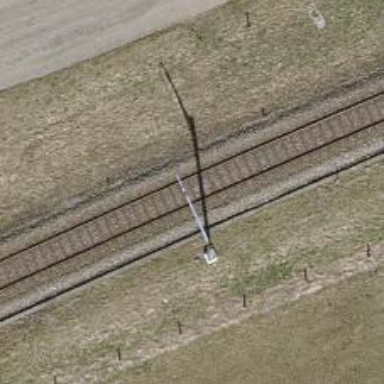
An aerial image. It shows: Catenary mast for power lines.